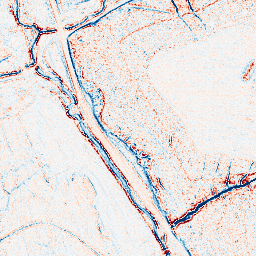
Category: edge_preserving
Decomposition family: anisotropic_diffusion
Decomposition parameters: iterations: 5
kappa: 100
gamma: 0.1
Upsampling method: sinc_hamming
Upsampling parameters: scale: 2
kernel_size: 4
Upsampling scale: 2